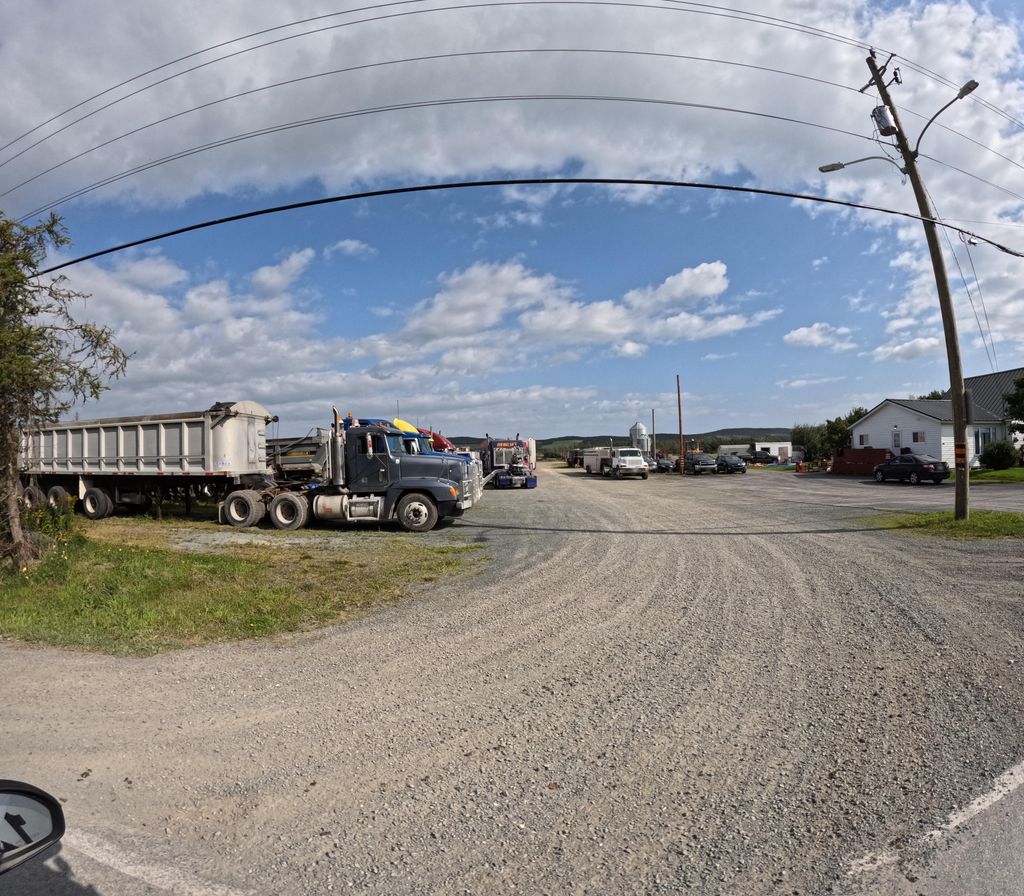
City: st_johns